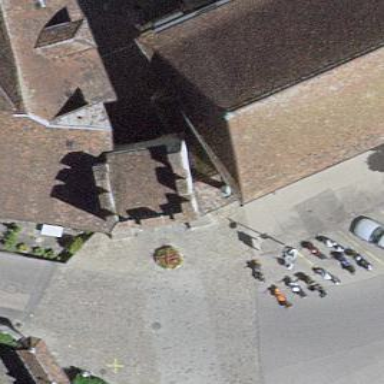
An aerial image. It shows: Historic city gate building.